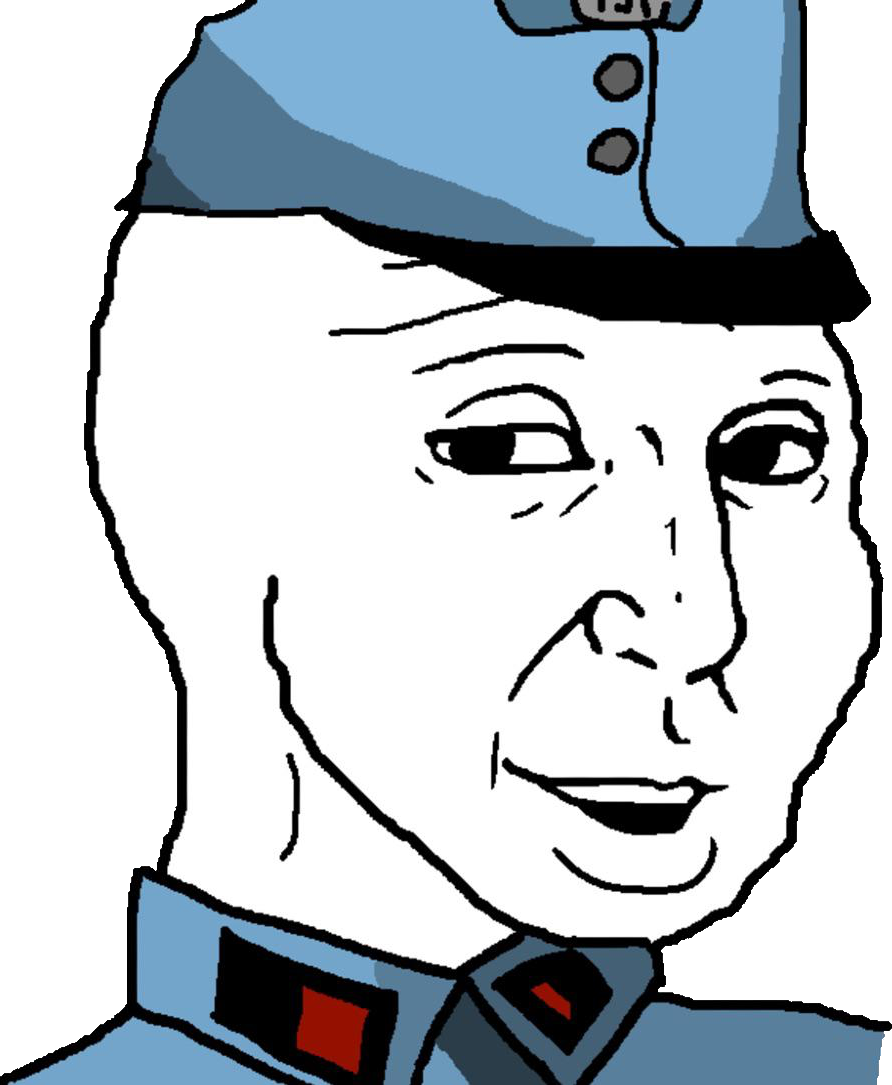
Label: 5_Groomer